Question: How can I change underline color for TextView in Android? Desired result shown below:

Default is some kind of blue (probably holo blue), but I need to change this to orange. The problem is, I don't know how exactly is this called (is this underline, indicator or what?), so I'm not able to google this on my own.
Thanks
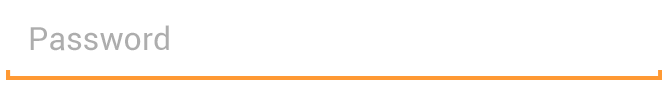
Answer: You have two options, for a basic edit text you could use either of these. The second option is not covered in the question flagged by karaokyo and would be my preference to reduce application size.
You can use the <URL> web app to generate custom themes, you choose the color and which controls you want and it generates the 9 patches and appropriate theme files.
May require a little tinkering to get it to fit into your current project but all you need is in the generated zip.
Alternatively with Android 5 you have Widget Tinting, which is also supported in older Android versions by using AppCompat v21. This does all the coloring for you without all the extra resources to include. Note that this doesn't work everywhere yet but if you are using a plain edit text on an activity it should be ok. Full details of implementation <URL>